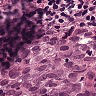
Metastatic tissue present: yes